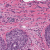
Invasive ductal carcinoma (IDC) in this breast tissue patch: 0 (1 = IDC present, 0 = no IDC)